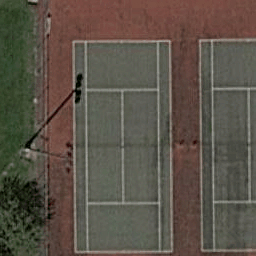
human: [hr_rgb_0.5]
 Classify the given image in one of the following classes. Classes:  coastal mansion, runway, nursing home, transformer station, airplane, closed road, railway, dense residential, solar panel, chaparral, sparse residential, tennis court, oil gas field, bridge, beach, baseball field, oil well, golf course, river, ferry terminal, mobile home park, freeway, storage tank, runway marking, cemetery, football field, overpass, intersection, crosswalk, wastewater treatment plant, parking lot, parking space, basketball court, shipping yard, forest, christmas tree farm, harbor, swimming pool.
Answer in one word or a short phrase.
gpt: tennis court